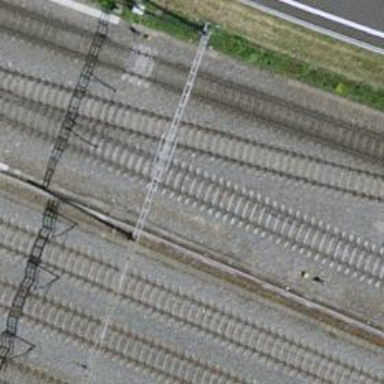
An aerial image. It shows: Single railway track with electrified contact line.